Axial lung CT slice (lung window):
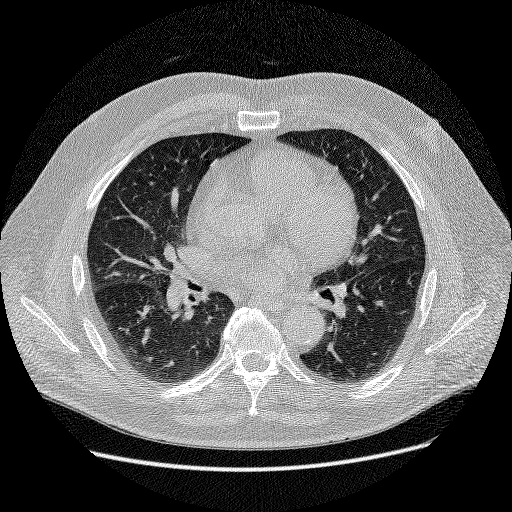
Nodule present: no